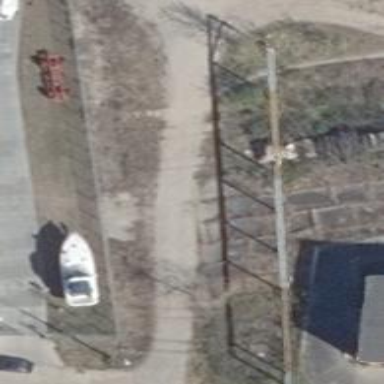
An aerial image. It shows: Abandoned railway.